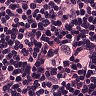
Metastatic tissue present: yes